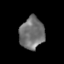
Tissue: skin
Cell type: Others
Senescence score: 0.6739
Nuclear area (px): 759
Mean DAPI intensity: 114.432